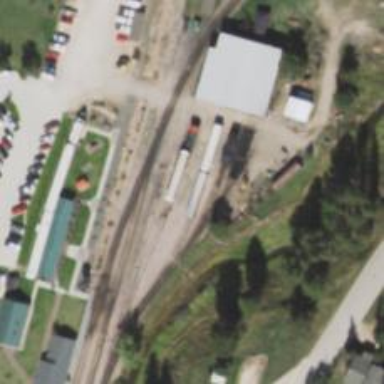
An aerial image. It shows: Railway service station.